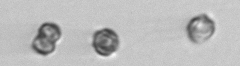
Label: Thalassiosira_sp_aff_mala